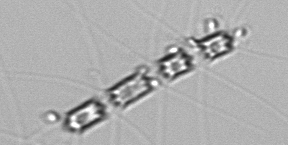
Label: Chaetoceros_didymus_TAG_external_flagellate